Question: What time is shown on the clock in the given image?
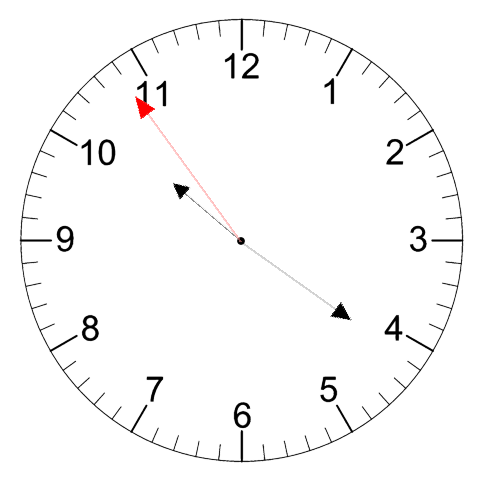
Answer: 10:20:54